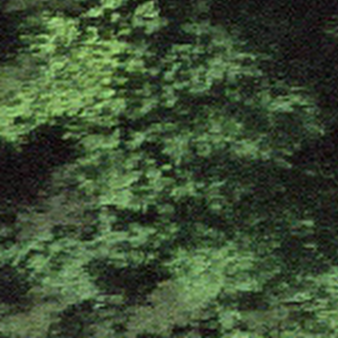
Label: other